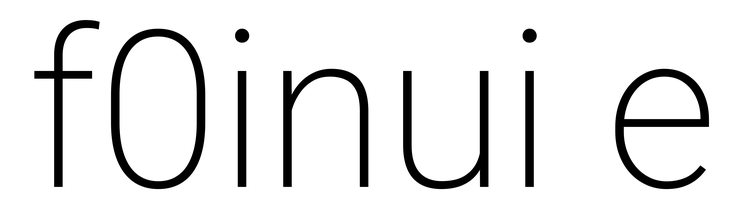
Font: Roboto_ExtraLight